Field crop: maize
Growth stage: 1
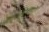
Species: atriplex